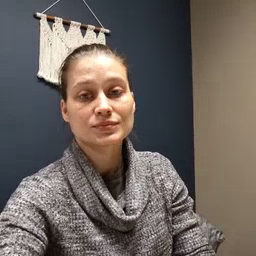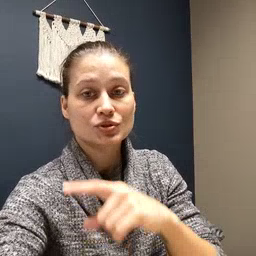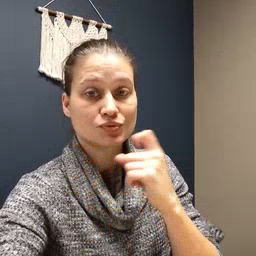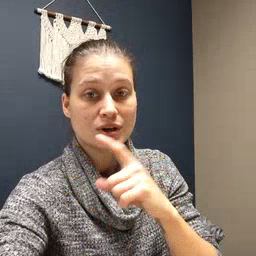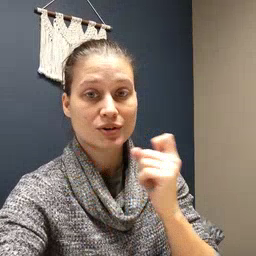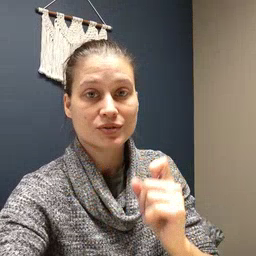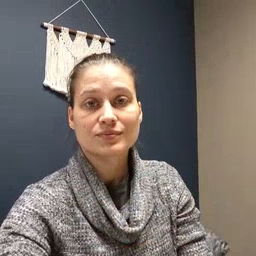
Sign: dryer